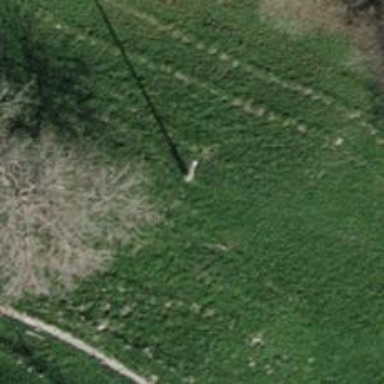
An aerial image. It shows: Power pole.